The plot shows how the frequency content of a bearing vibration signal evolves over time (STFT spectrogram). Classify the bearing condition as one of: normal, inner_race, outer_race, ball.
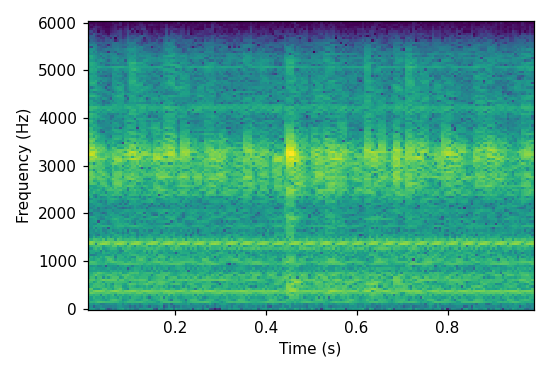
Answer: ball